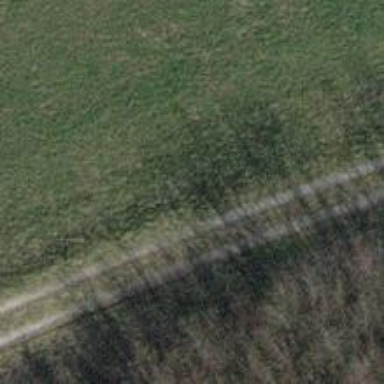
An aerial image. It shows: Track road with grade3 tracktype.